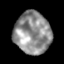
Tissue: skin
Cell type: Epithelial cells
Senescence score: 0.264
Nuclear area (px): 1487
Mean DAPI intensity: 144.336